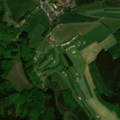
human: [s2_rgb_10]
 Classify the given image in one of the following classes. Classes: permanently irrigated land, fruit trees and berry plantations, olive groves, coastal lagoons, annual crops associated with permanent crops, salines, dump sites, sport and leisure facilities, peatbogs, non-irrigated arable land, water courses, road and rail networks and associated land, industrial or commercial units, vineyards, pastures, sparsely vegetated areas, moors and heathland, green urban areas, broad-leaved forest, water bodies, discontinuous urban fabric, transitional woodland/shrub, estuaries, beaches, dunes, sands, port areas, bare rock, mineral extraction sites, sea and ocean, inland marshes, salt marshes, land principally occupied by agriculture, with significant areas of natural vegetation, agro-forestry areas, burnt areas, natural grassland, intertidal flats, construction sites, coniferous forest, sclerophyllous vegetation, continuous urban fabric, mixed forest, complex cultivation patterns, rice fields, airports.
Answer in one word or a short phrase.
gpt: discontinuous urban fabric, sport and leisure facilities, non-irrigated arable land, pastures, coniferous forest, mixed forest